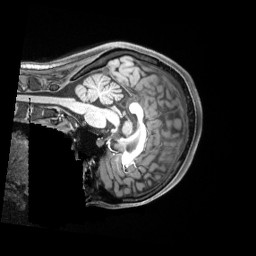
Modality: T1w
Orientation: sagittal
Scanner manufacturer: siemens
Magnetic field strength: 3 T
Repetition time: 2.5 s
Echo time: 0.00218 s